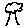
Label: tree